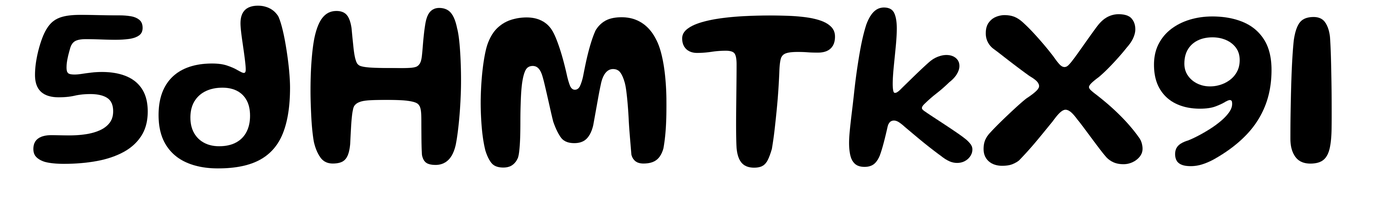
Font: Gluten_Medium